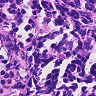
Metastatic tissue present: no